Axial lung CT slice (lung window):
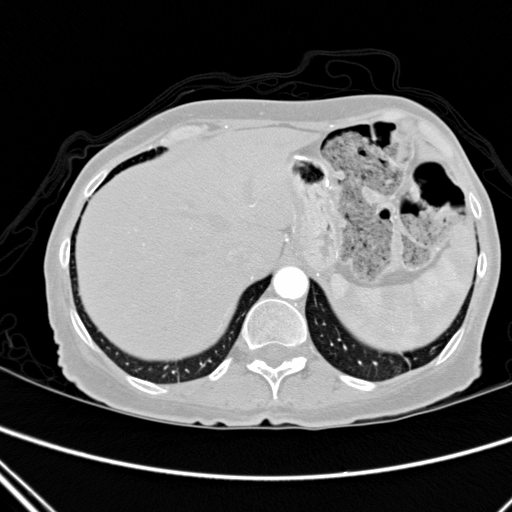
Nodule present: no